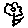
Label: flower